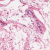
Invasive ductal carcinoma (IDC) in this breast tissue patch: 0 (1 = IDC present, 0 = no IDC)